Question: i want to create Dynamic Photo gallery like this image. Images come from web service and display in layout as per size of photo in android phone.

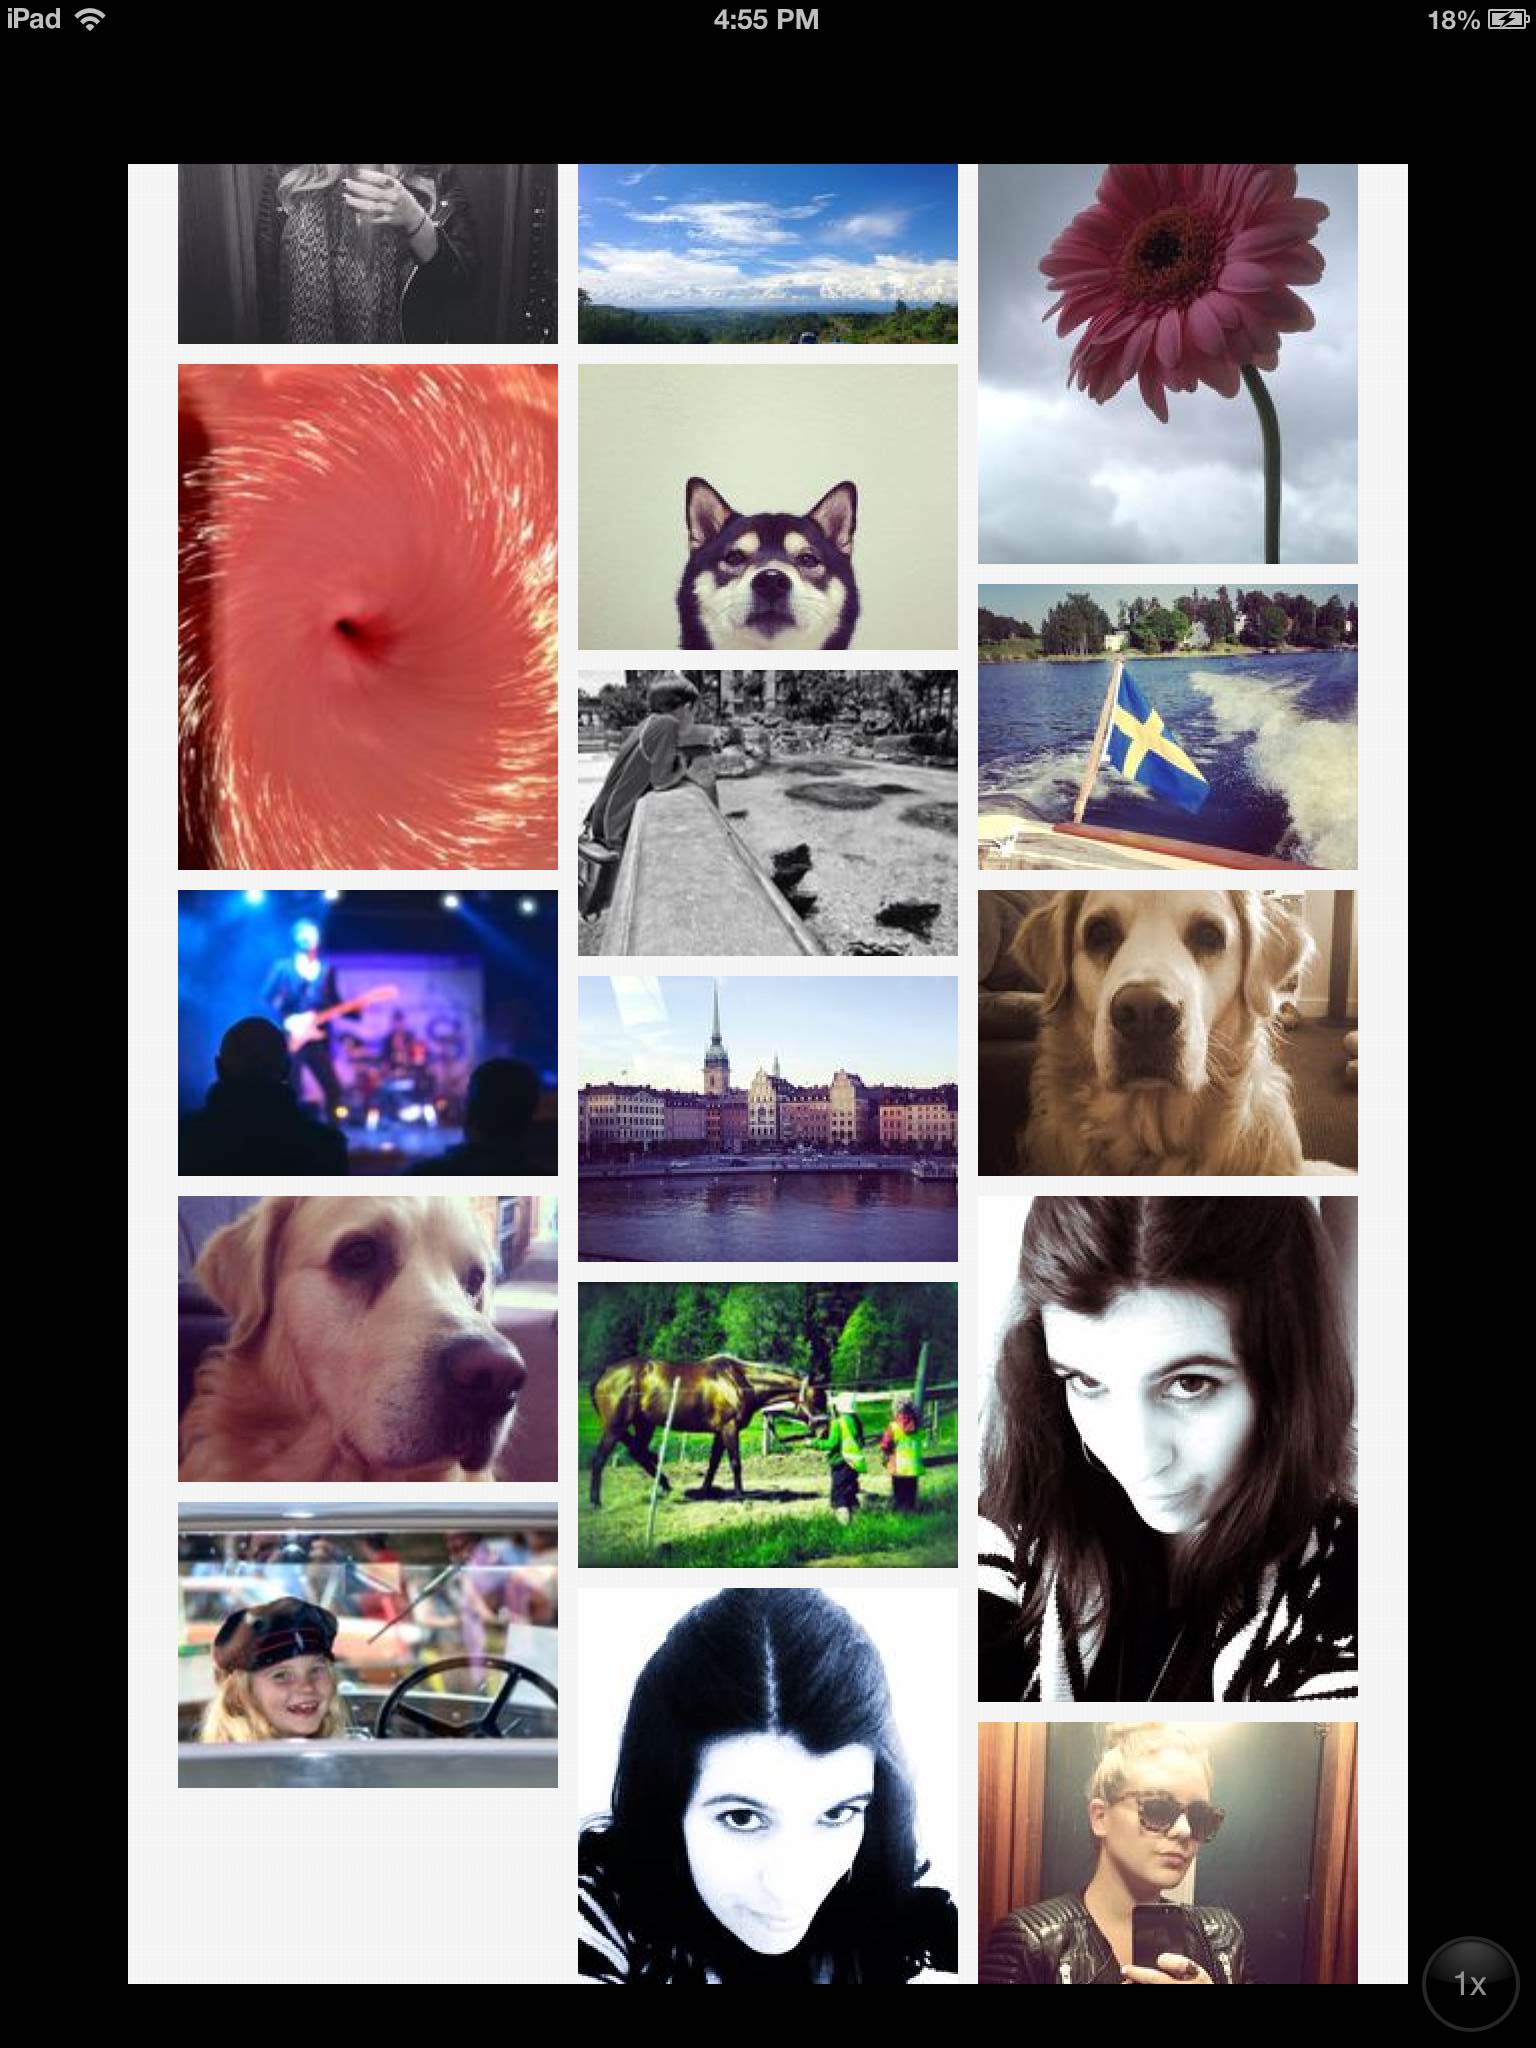
Answer: <URL>
I think this one really helps you. The Grid view in this getting images from url .I think that's what you want.